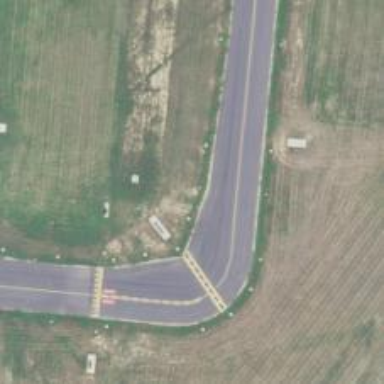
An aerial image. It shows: Image of taxiway at airport.